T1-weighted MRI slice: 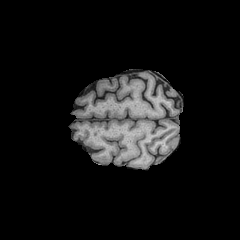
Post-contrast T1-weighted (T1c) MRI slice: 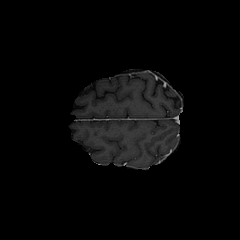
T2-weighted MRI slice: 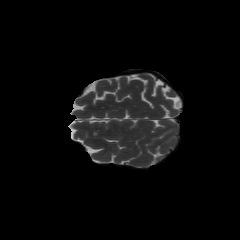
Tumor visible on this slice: no